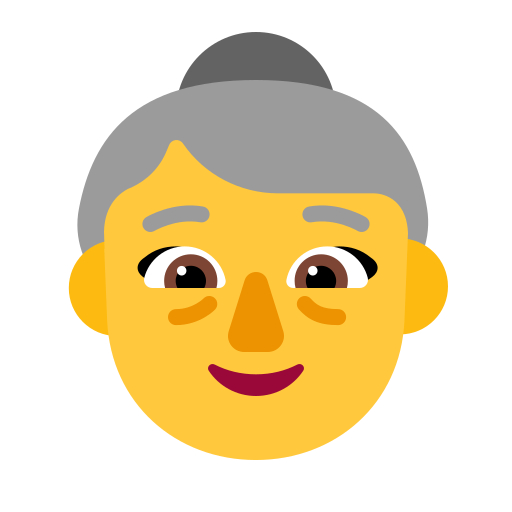
old woman flat default